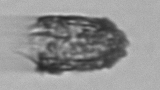
Label: Tintinnopsis